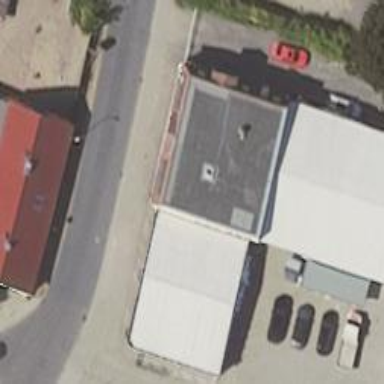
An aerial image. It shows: Building that houses furniture shop.